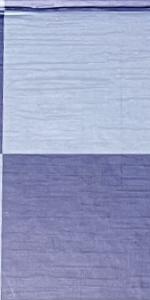
Label: Empty